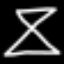
Label: hourglass